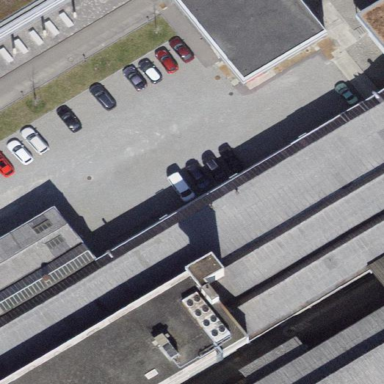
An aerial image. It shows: Manufacturing building.